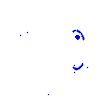
Particle: kaon